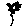
Label: flower